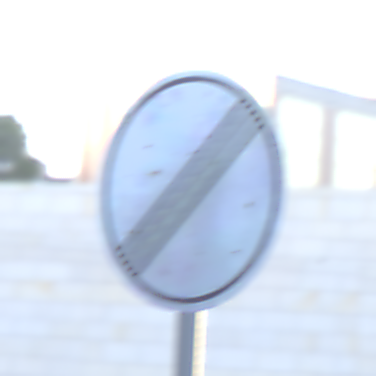
Verkehrszeichen: EndeSaemtlicherBegrenzungen
Umgebung: Outdoor, Urban
Tageszeit: SunriseSunset
Wetter: Clear
Licht: Natural
Jahreszeit: NotSpecified
Kontrast: LowContrast